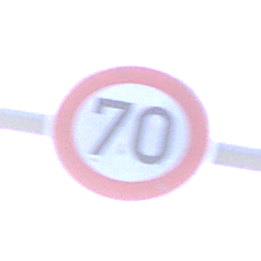
Verkehrszeichen: Geschwindigkeit70
Umgebung: Outdoor, Nature
Tageszeit: MorningAfternoon
Wetter: PartlyCloudy
Licht: Natural
Jahreszeit: NotSpecified
Kontrast: HighContrast